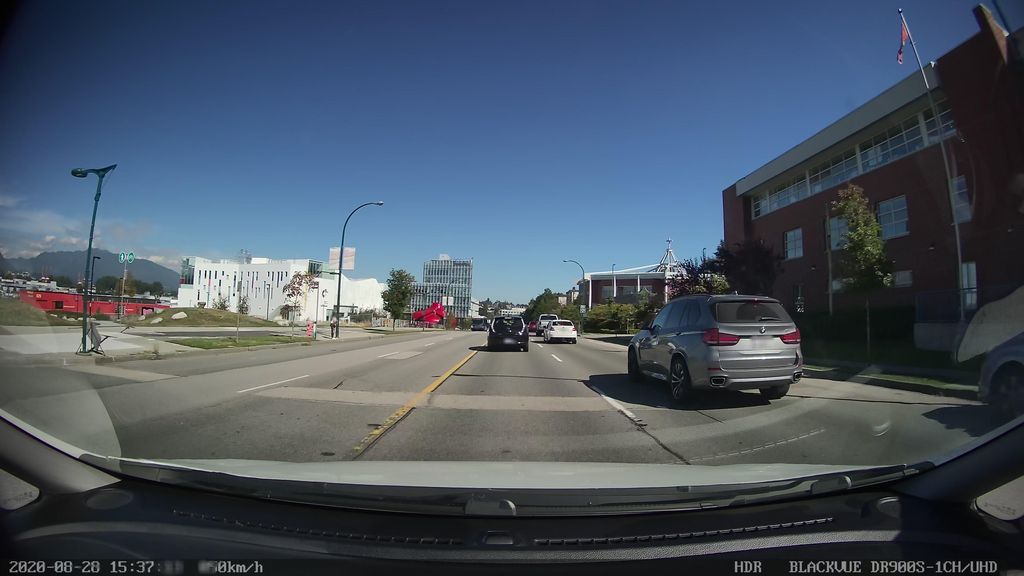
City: vancouver